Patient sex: F
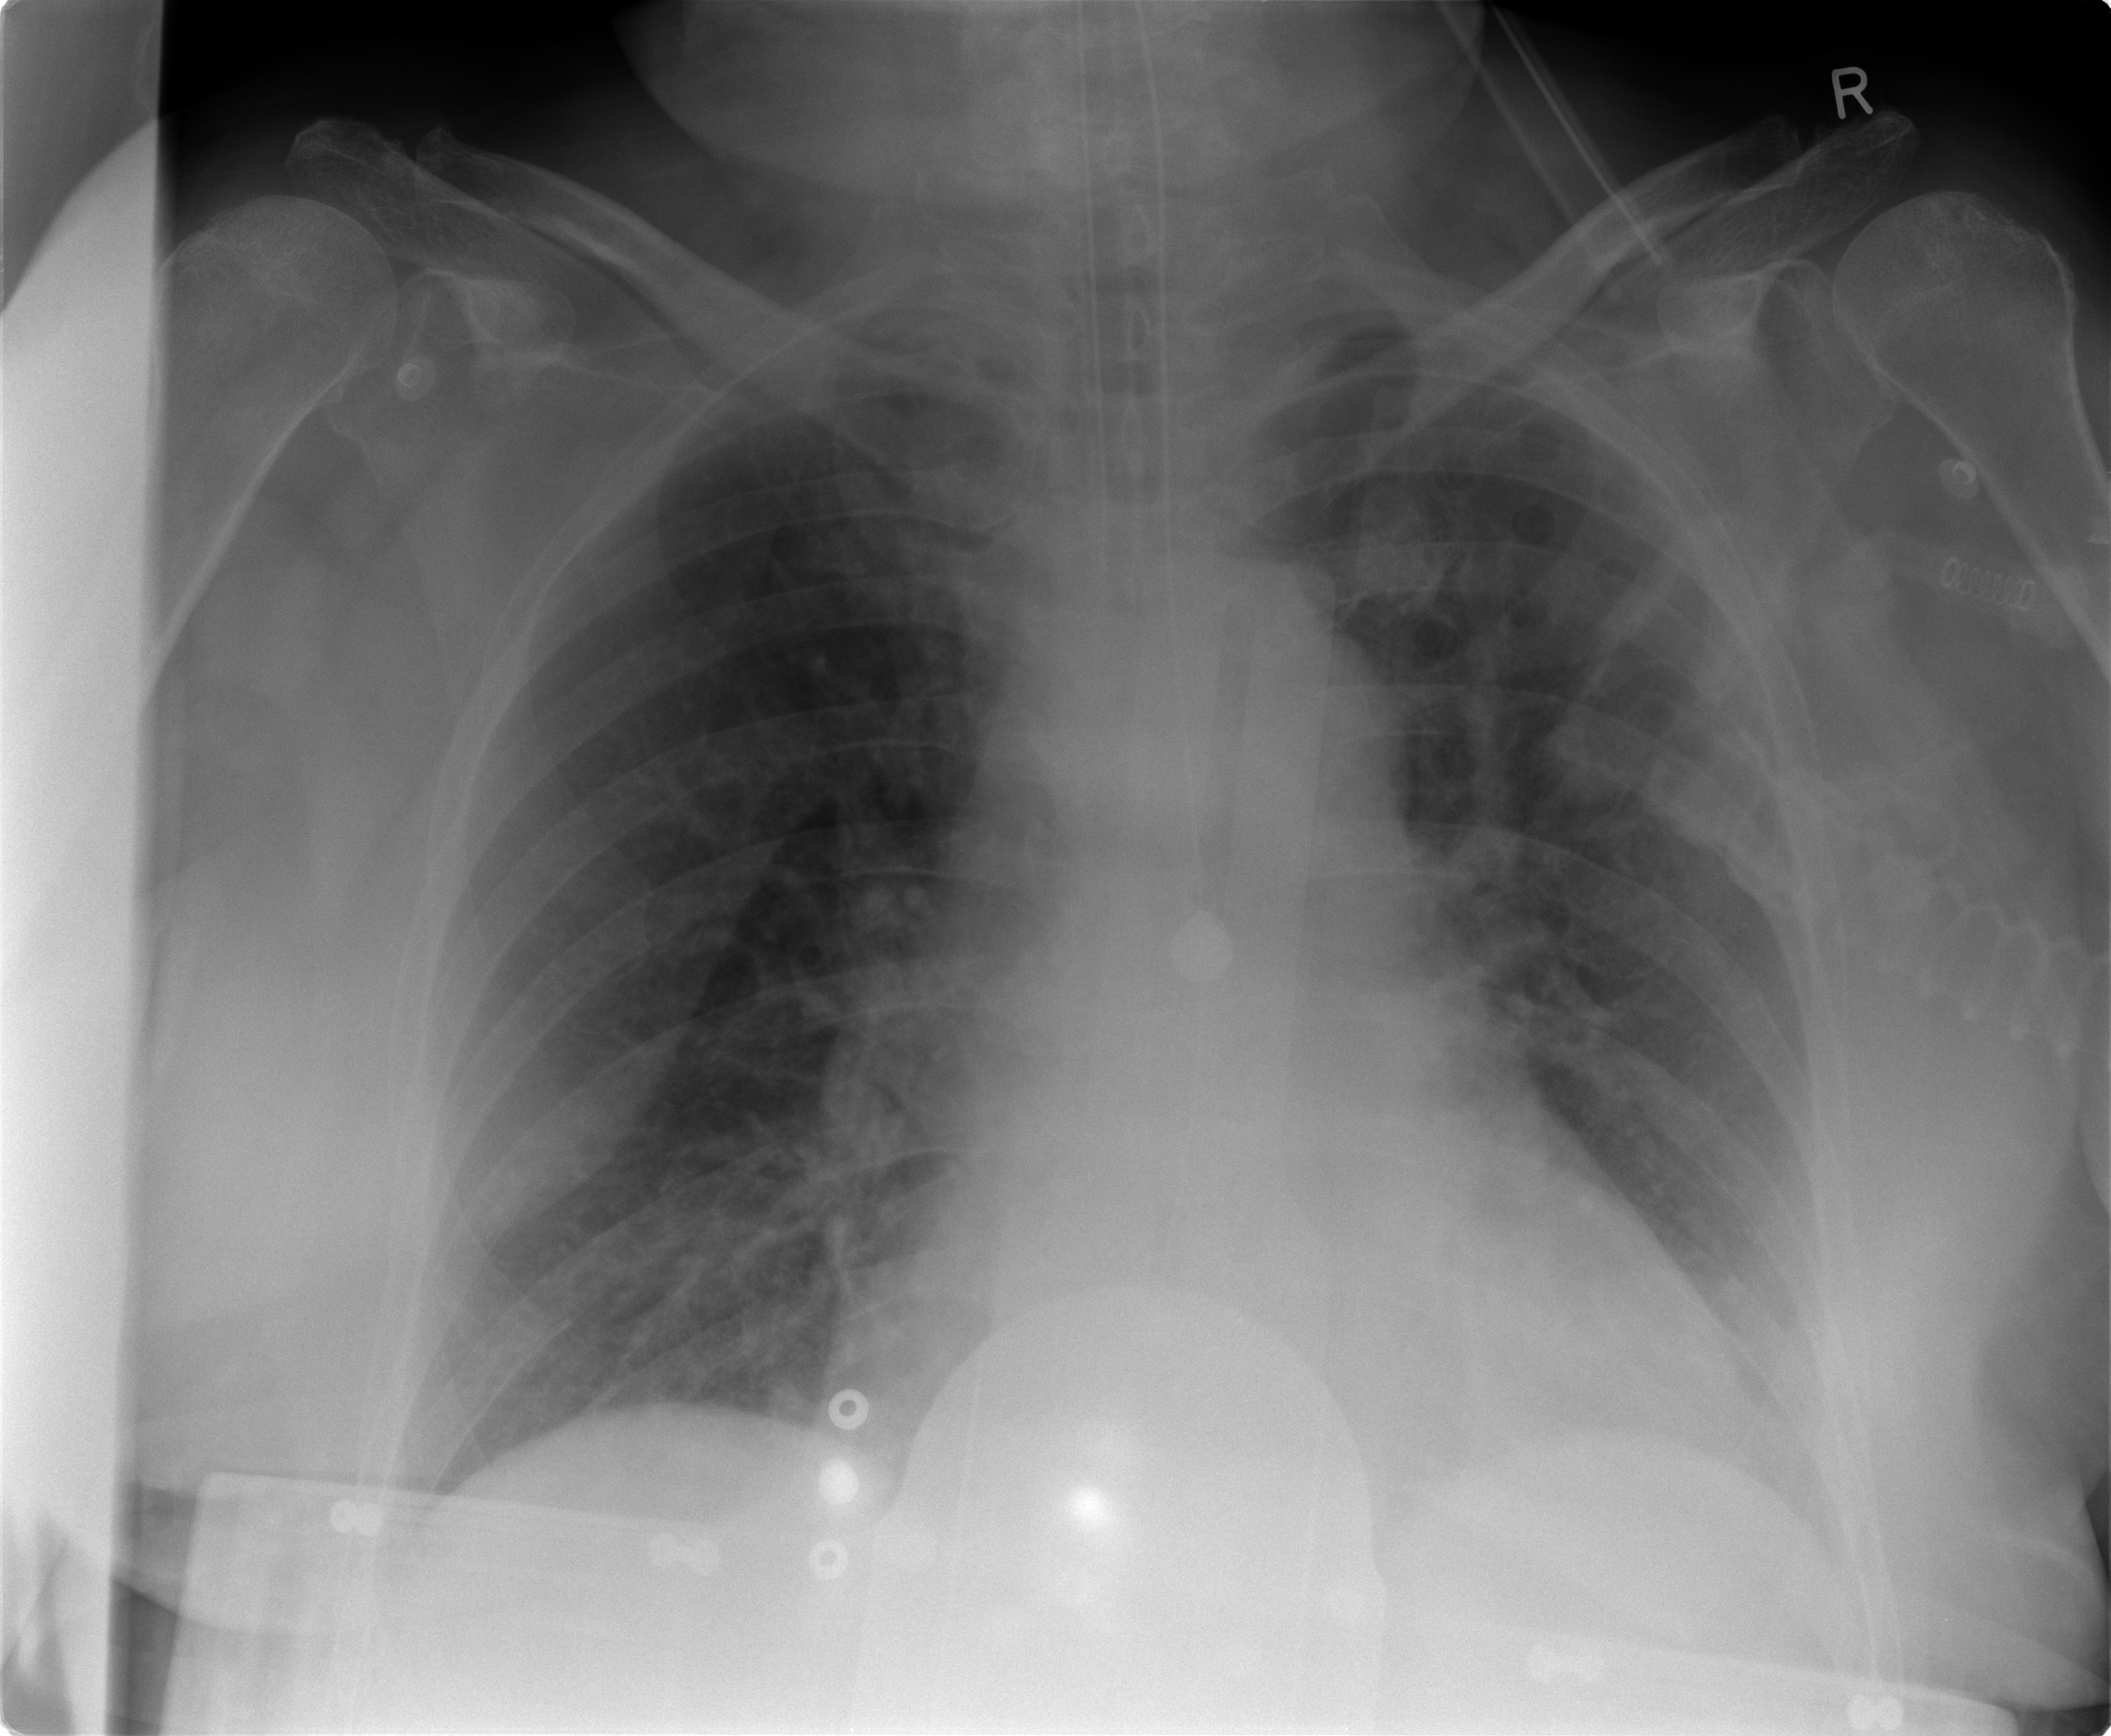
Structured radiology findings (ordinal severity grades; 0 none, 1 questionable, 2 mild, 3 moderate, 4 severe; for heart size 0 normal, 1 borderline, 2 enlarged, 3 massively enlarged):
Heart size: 1
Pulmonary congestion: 2
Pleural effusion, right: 0
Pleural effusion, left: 1
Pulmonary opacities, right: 0
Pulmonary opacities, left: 0
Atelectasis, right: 1
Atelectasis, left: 2